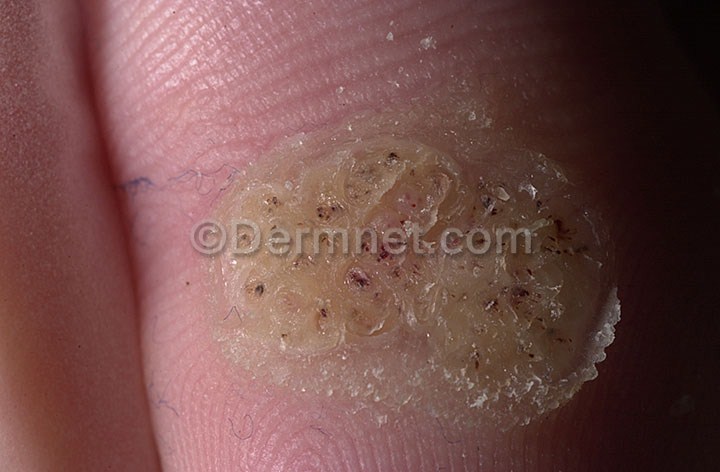
Disease: Warts Molluscum and other Viral Infections